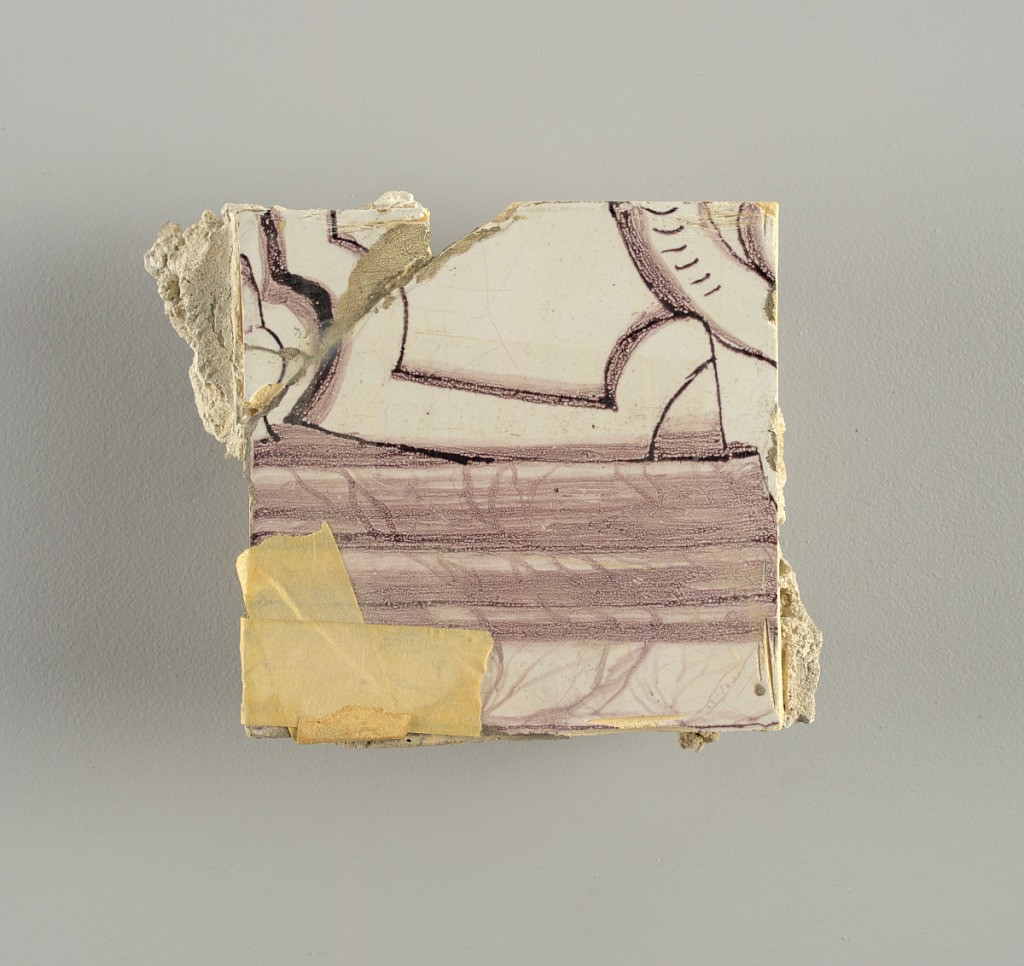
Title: Wall facing
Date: ca. 1725
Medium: Tin-glazed earthenware, underglaze
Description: Horizontal rectangle.  Thirty-seven tiles wide and twenty-one high with opening for door or window nineteen and one-half tiles high and twelve wide.  To left and right of opening, centered canopy above. Left, woman representing Hope, right, a sculputure urn.  Centered above opening, a mascaron.  Arabesque design of foliage.